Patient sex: F
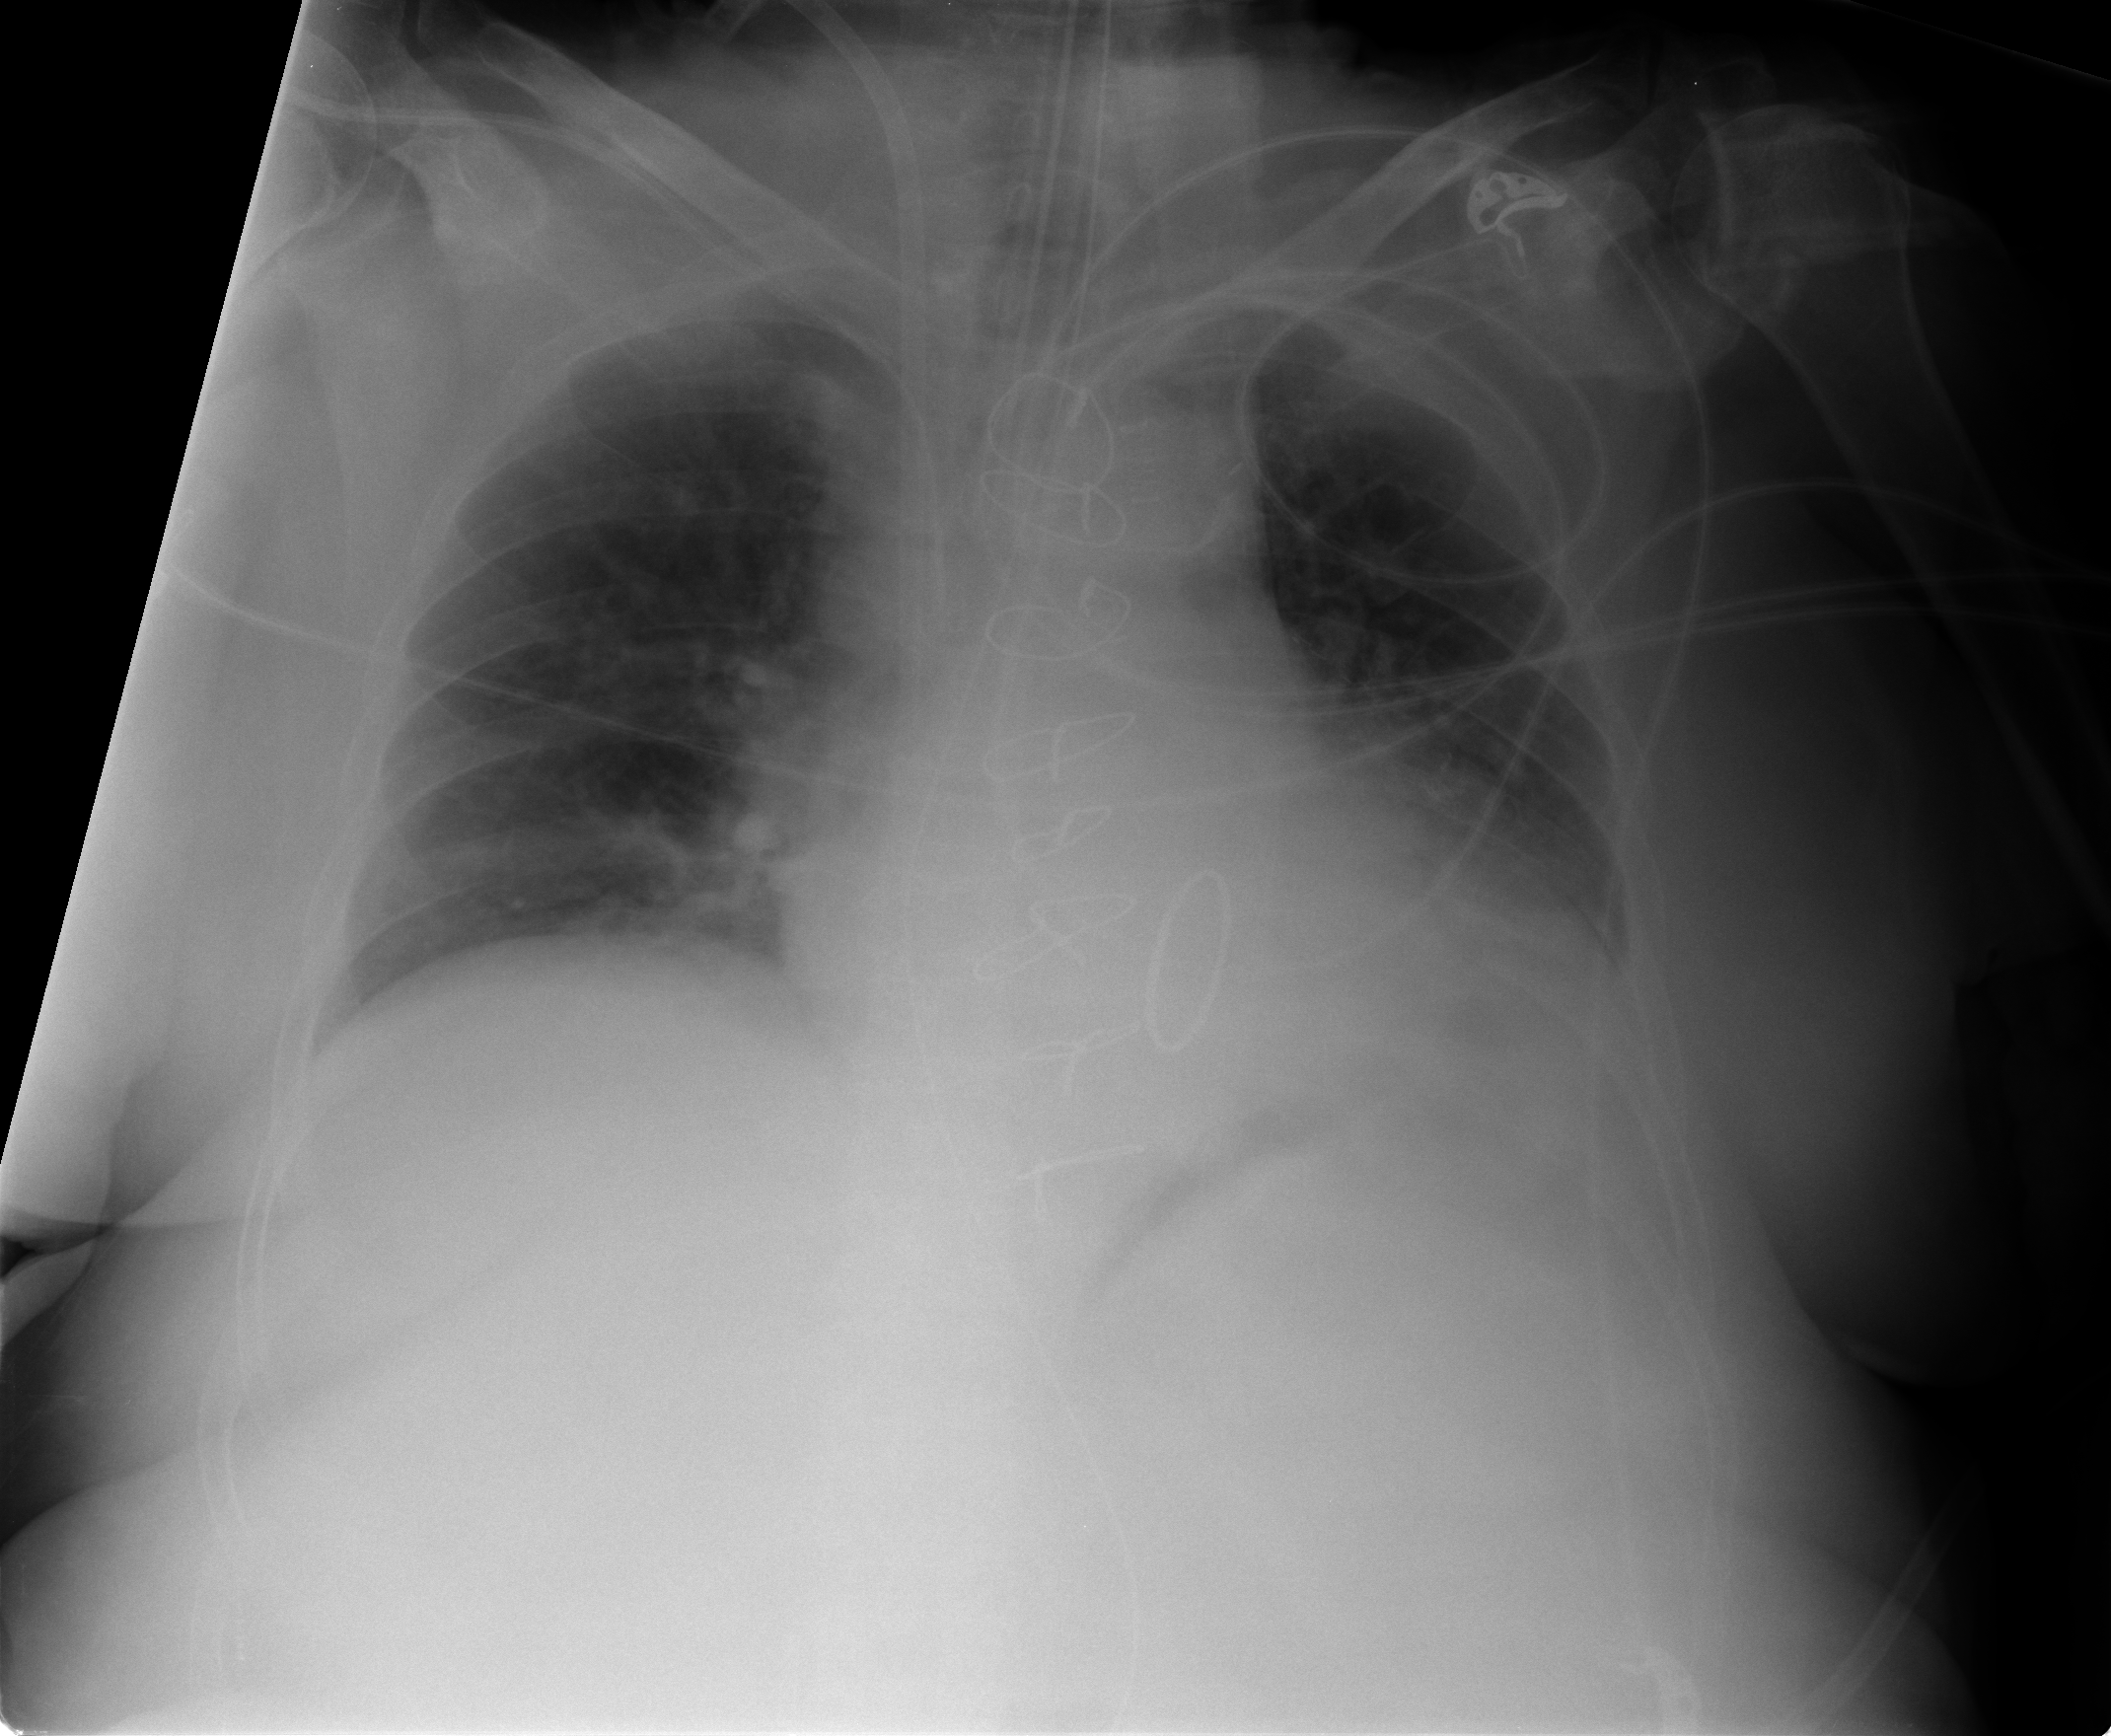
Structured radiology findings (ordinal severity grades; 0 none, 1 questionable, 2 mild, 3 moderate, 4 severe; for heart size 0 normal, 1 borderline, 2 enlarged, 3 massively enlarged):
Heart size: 2
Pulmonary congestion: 2
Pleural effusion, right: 0
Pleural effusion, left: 2
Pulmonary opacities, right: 0
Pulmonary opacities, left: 0
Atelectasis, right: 2
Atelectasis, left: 2